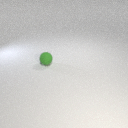
small green rubber sphere